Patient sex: M
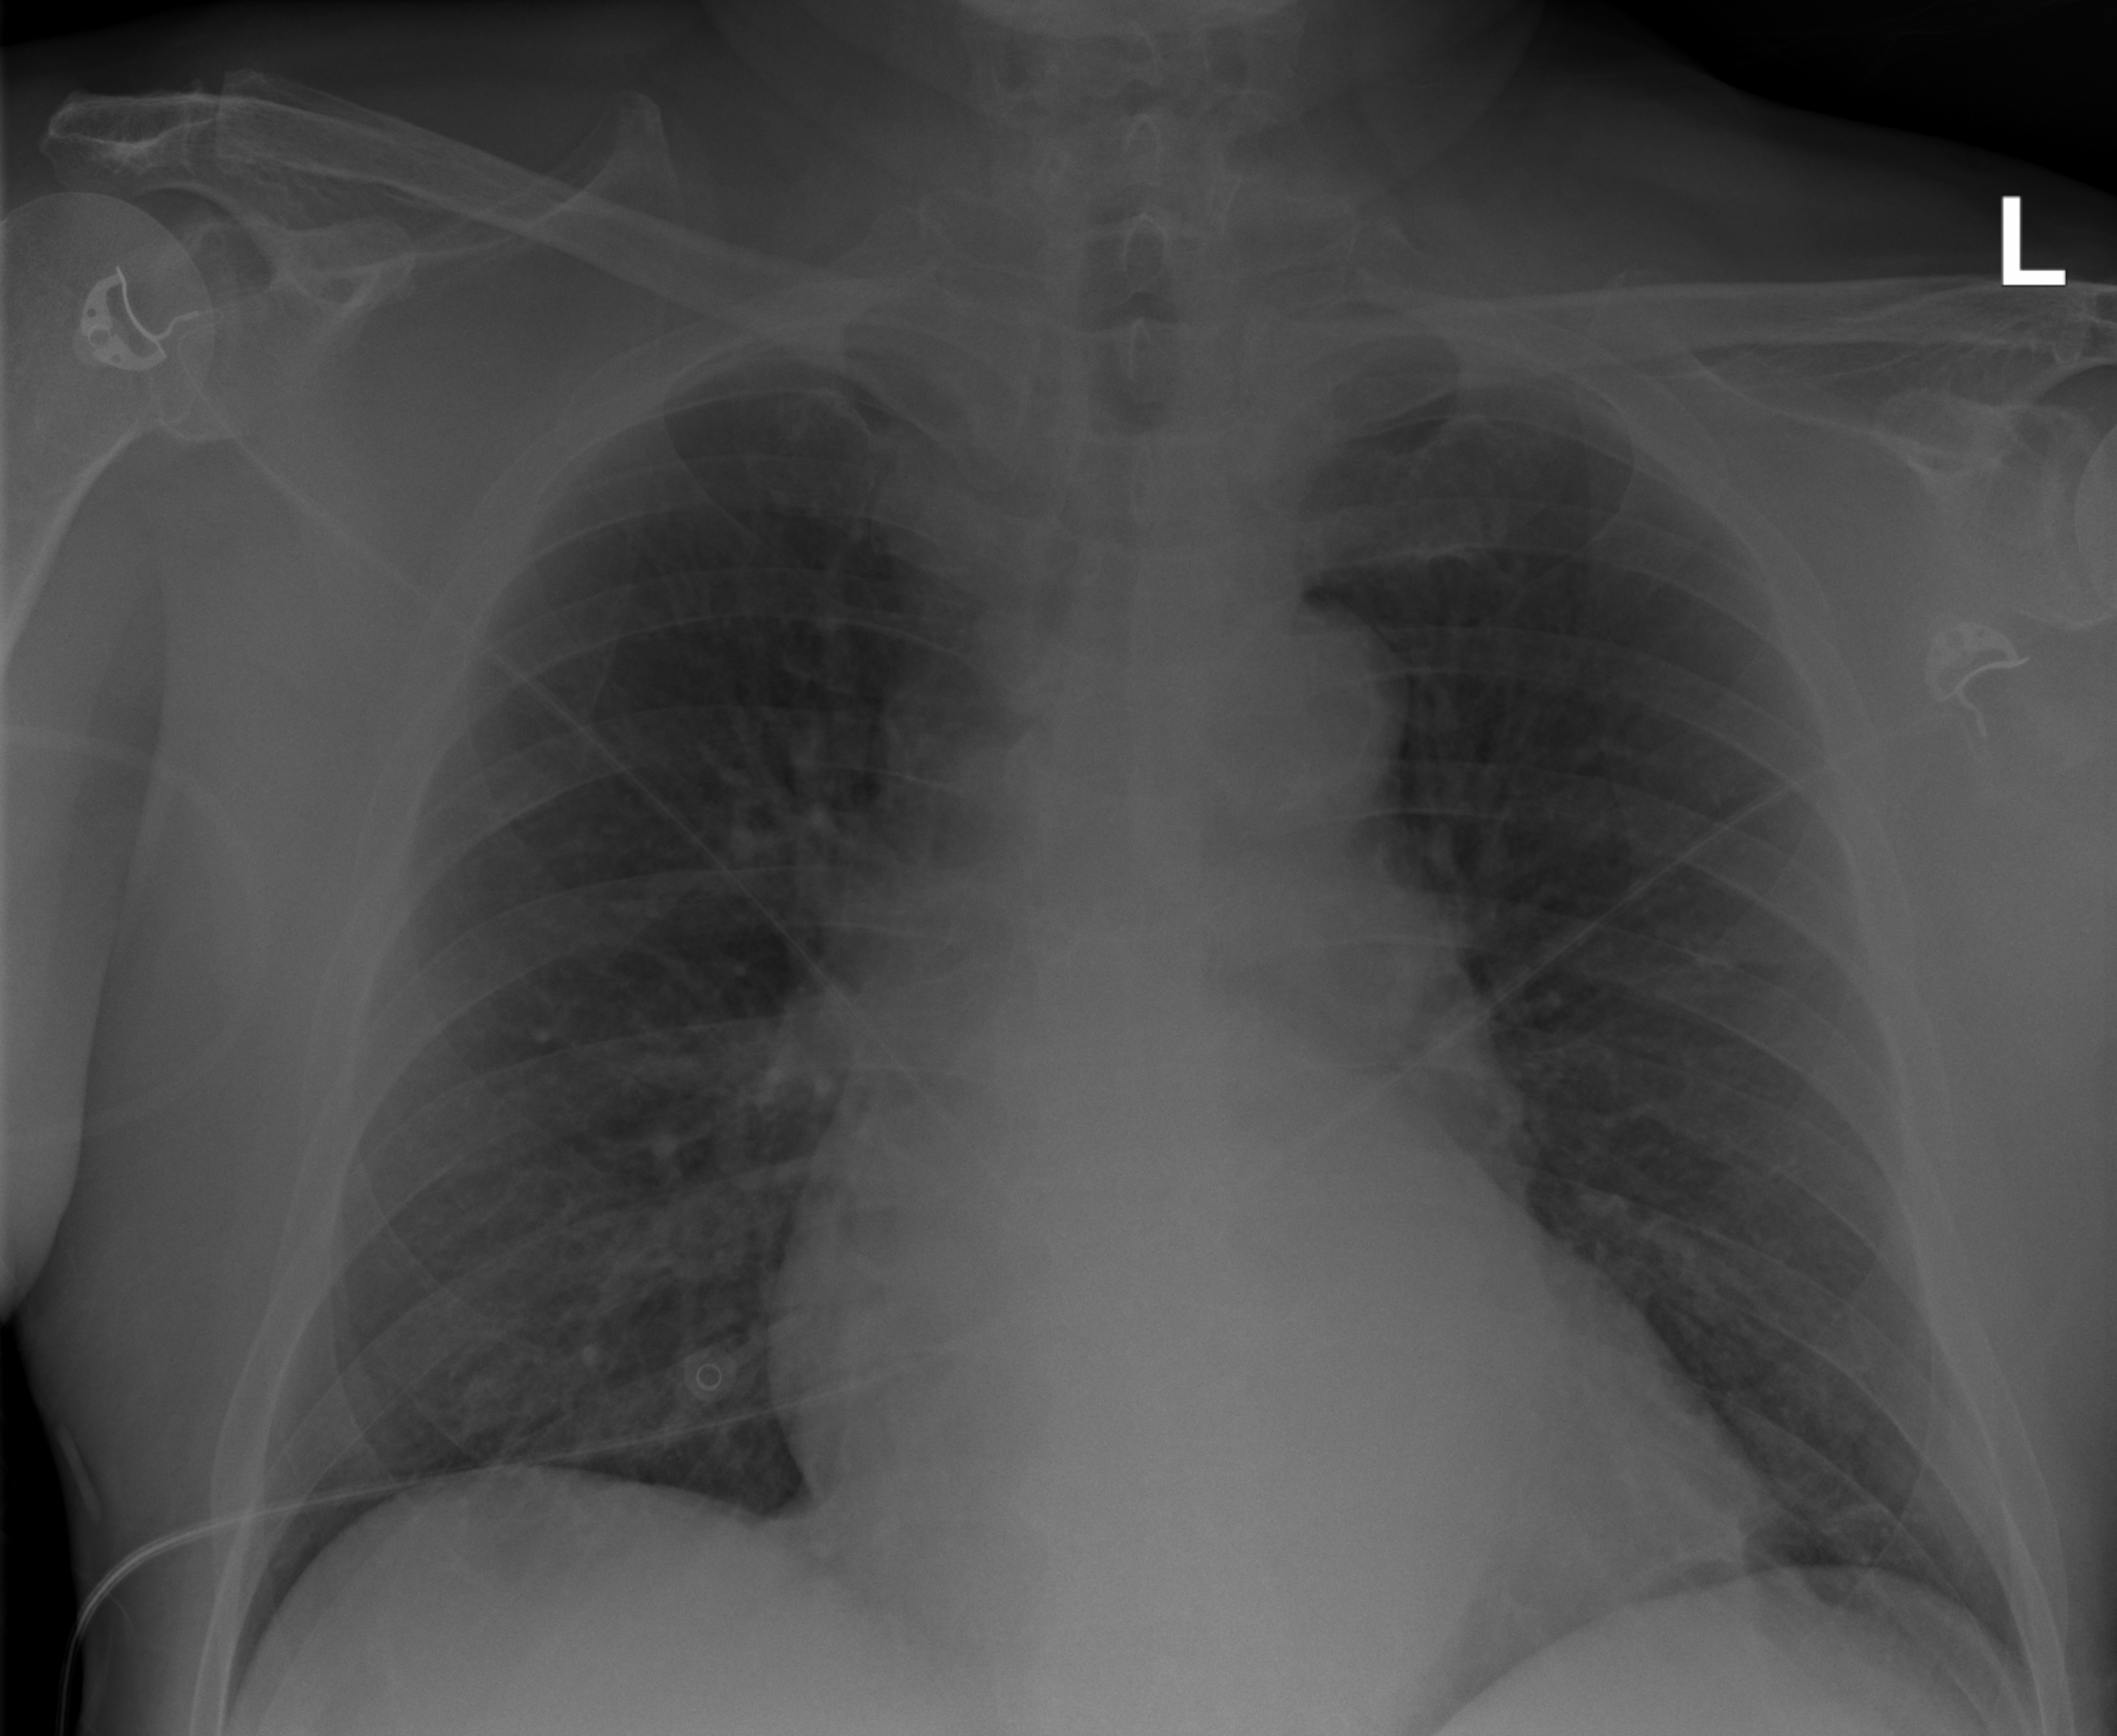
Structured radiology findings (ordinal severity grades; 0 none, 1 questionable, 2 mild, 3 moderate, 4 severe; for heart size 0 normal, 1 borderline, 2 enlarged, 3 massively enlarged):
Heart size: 2
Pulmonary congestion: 1
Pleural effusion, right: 0
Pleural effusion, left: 0
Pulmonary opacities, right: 0
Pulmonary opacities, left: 0
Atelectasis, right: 0
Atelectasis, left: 0